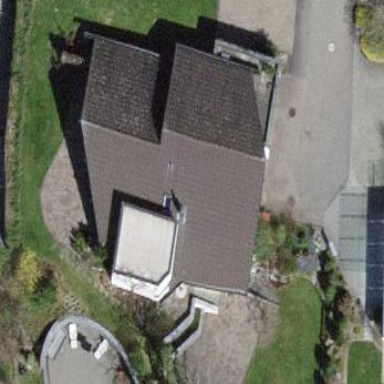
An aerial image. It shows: Simple and straightforward house.